Field crop: maize
Growth stage: 2
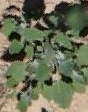
Species: chenopodium